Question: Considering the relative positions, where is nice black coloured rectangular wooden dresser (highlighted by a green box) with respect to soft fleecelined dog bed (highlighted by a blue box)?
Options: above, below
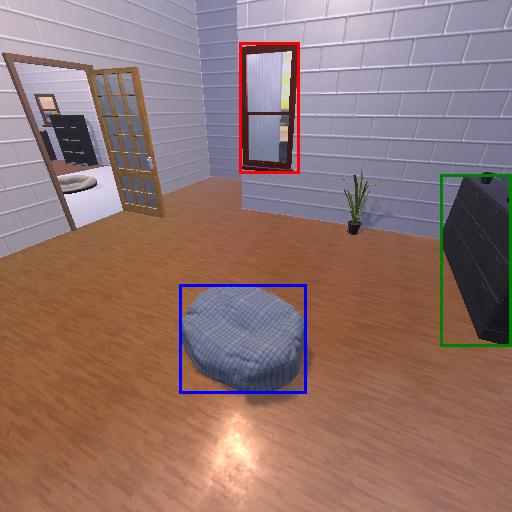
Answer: above